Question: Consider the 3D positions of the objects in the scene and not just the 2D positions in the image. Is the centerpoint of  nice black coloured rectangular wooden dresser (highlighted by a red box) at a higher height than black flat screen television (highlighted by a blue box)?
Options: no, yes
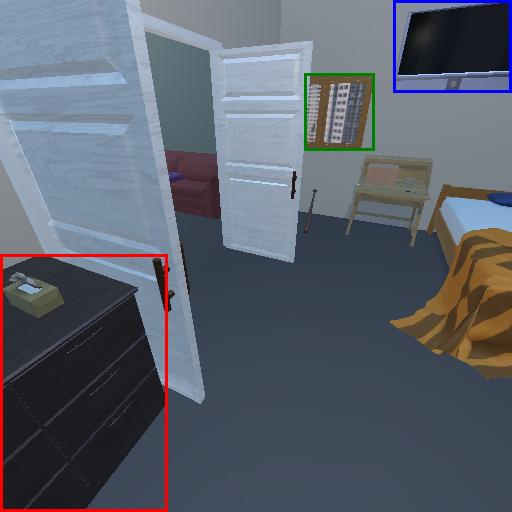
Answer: no